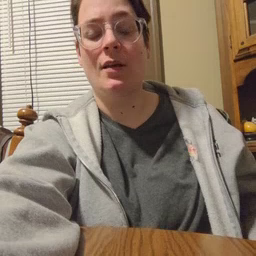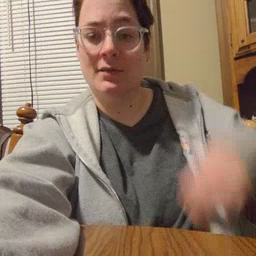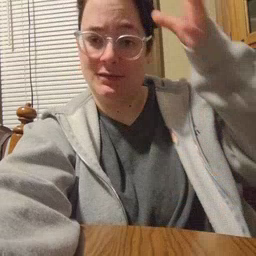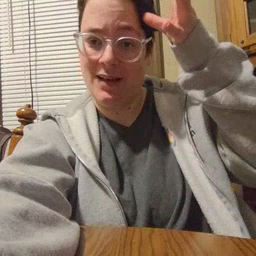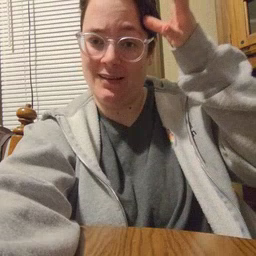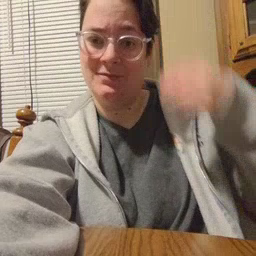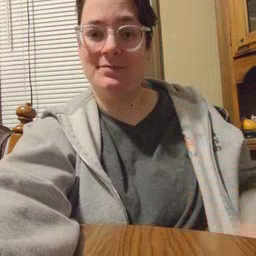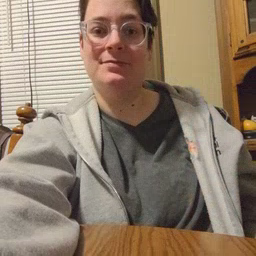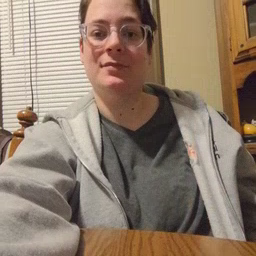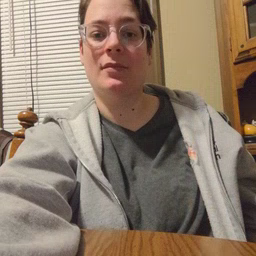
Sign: dad